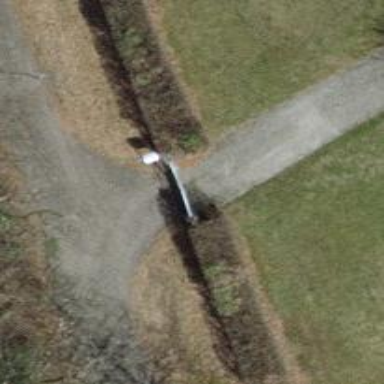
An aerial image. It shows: Gate.